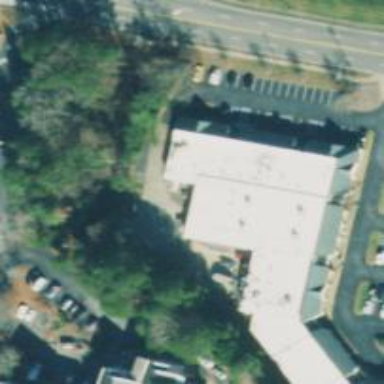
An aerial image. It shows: Veterinary facility.